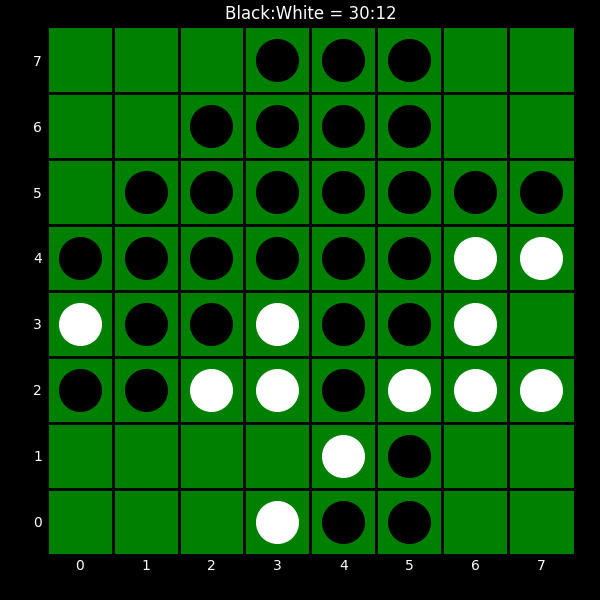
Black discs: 30
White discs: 12